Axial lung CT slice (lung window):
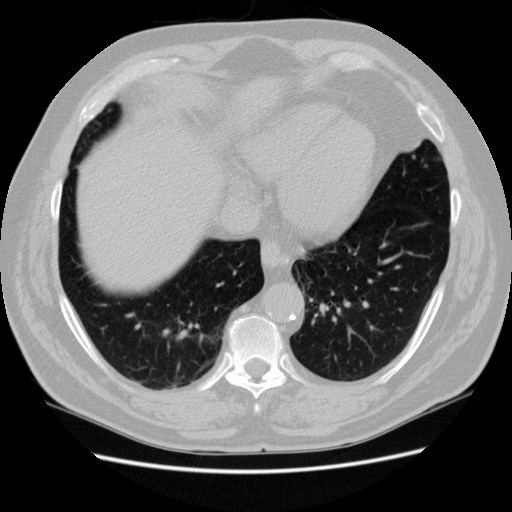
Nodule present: no